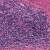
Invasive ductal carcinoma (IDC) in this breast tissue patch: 1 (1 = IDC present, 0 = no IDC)